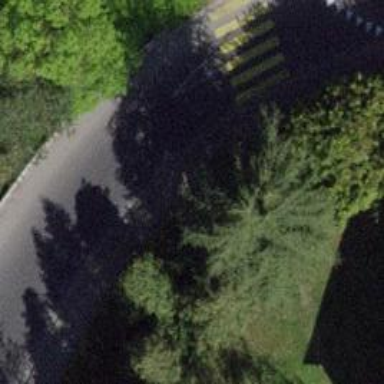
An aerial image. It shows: Asphalt sidewalk along the footway.